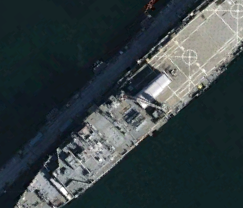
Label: combat